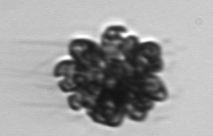
Label: Corymbellus